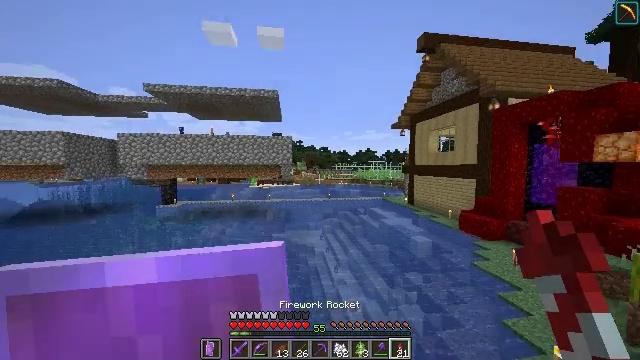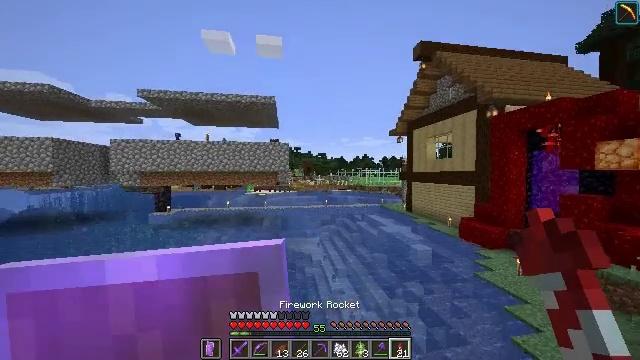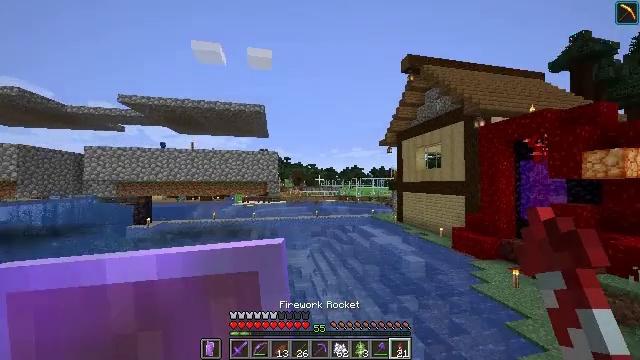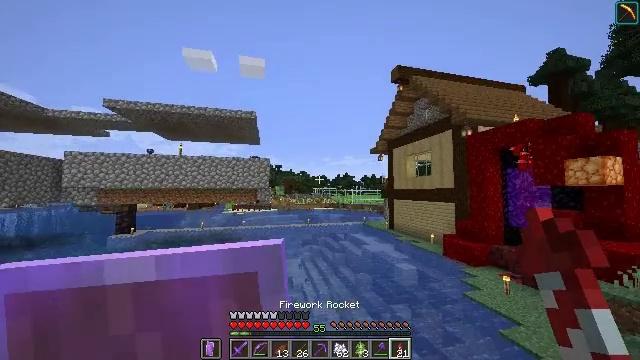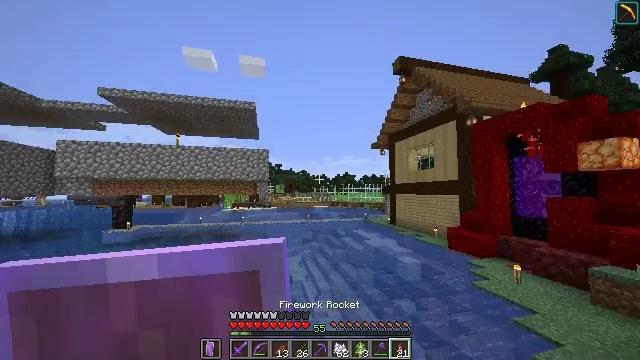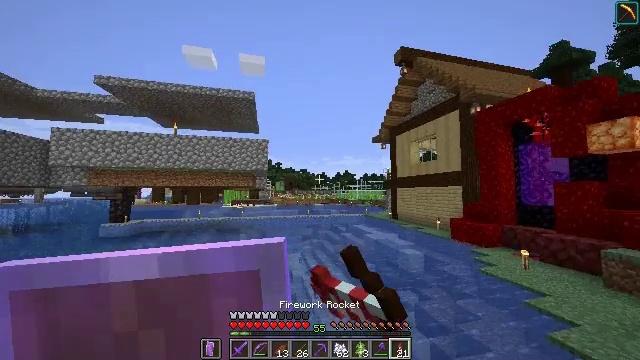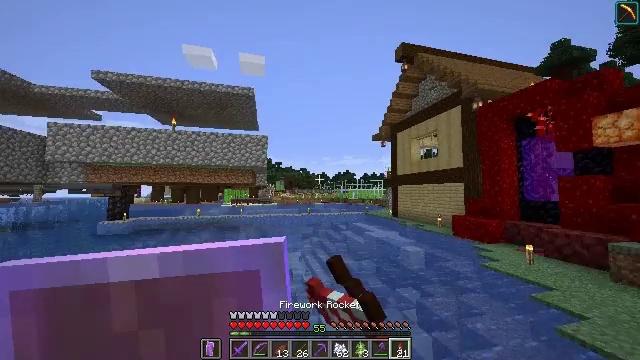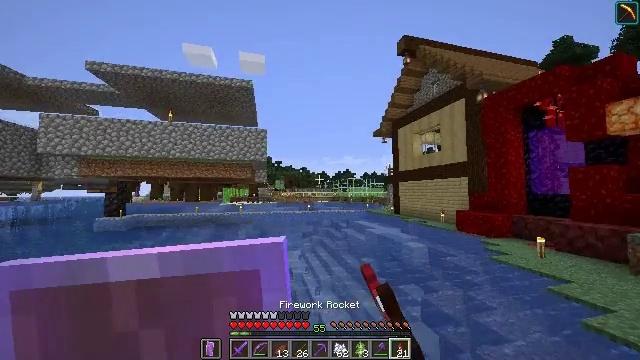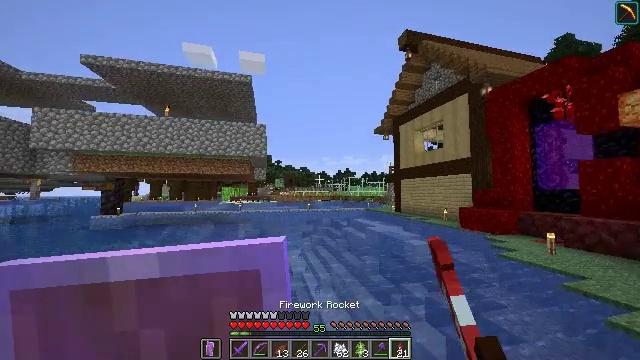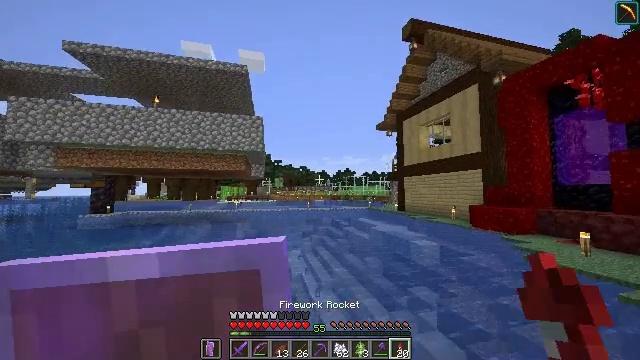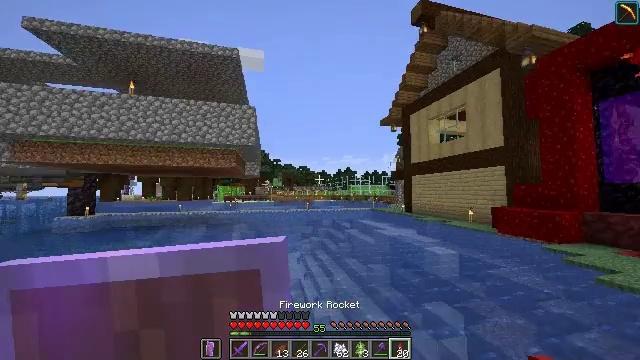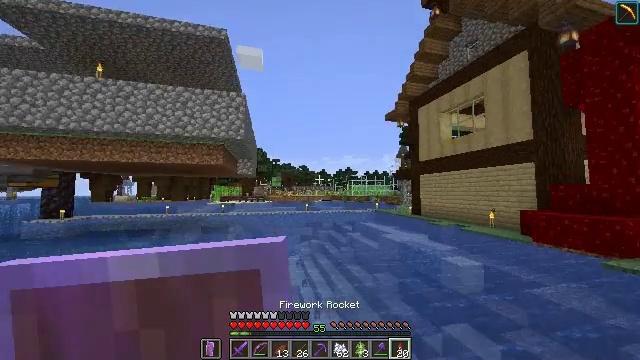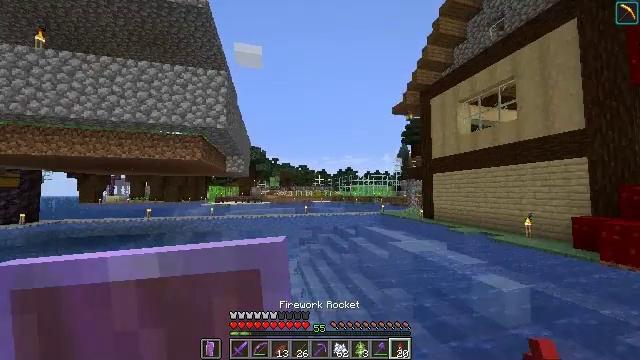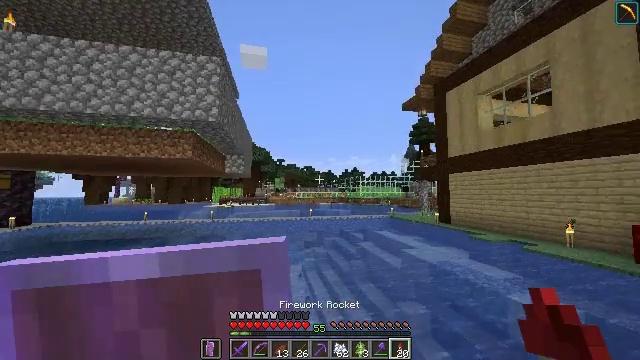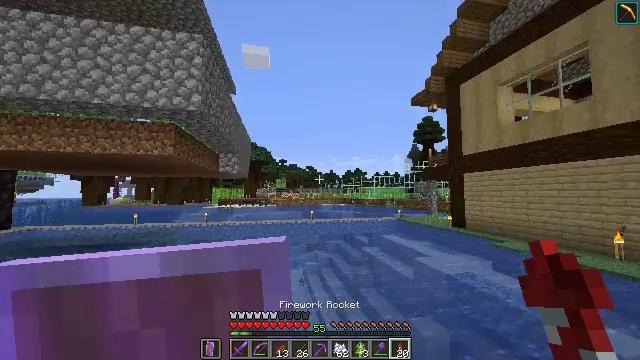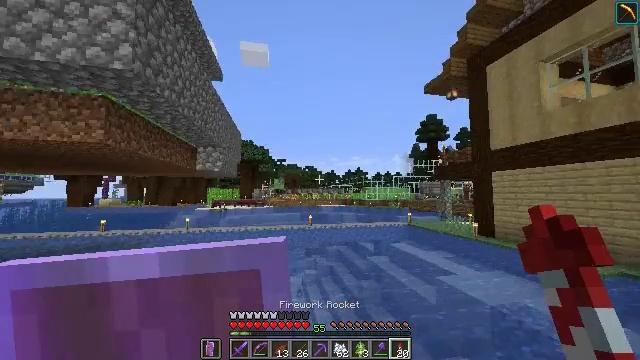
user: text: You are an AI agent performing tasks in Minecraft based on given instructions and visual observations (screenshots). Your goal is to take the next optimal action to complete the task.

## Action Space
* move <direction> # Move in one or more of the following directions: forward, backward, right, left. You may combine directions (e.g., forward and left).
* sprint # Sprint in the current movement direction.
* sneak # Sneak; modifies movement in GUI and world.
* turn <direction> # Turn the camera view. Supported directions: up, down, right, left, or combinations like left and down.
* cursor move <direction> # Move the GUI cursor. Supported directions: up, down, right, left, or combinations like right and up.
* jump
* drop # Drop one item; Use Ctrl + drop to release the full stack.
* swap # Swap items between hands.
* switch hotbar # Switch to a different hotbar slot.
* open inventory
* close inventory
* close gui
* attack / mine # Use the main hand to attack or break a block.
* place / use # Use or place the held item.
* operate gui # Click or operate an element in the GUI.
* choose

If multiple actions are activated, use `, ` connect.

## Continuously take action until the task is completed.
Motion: motion action
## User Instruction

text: Harvest birch logs from birch trees.
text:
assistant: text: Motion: move forward, sprint, turn up
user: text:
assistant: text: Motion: move forward, sprint, turn right and up
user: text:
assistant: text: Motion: move forward, sprint, turn right and up, jump
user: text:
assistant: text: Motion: move forward, sprint, use / place, jump
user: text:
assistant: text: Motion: move forward, sprint, use / place, jump
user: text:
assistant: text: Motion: move forward, sprint, use / place, jump
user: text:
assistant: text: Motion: move forward, sprint, jump
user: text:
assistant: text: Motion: move forward, sprint, jump
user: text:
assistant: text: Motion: move forward, sprint, jump
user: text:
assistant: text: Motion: move forward, sprint, jump
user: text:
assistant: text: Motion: move forward, sprint, jump
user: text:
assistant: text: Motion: move forward, sprint, jump
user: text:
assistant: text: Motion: move forward, sprint, turn left, jump
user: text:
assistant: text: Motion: move forward, sprint
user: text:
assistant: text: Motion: move forward, sprint
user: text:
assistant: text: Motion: move forward, sprint
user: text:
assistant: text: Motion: move forward, sprint
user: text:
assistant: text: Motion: move forward, sprint
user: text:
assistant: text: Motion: move forward, sprint, turn left and up
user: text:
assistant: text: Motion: move forward, sprint, turn left and up
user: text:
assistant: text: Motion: move forward, sprint, turn left
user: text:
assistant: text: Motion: move forward, sprint, turn left
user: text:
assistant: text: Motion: move forward, sprint, turn left
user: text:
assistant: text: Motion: move forward, sprint, turn left
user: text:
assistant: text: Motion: move forward, sprint, turn left
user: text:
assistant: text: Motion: move forward, sprint, turn left
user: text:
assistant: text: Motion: move forward, sprint, turn left
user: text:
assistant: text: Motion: move forward, sprint, turn left
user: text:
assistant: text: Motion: move forward, sprint, turn left
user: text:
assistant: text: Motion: move forward, sprint, turn left